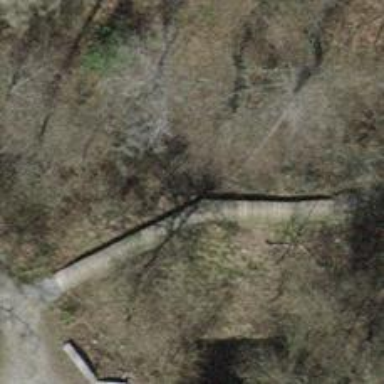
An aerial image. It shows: Dirt path bridge.